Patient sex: F
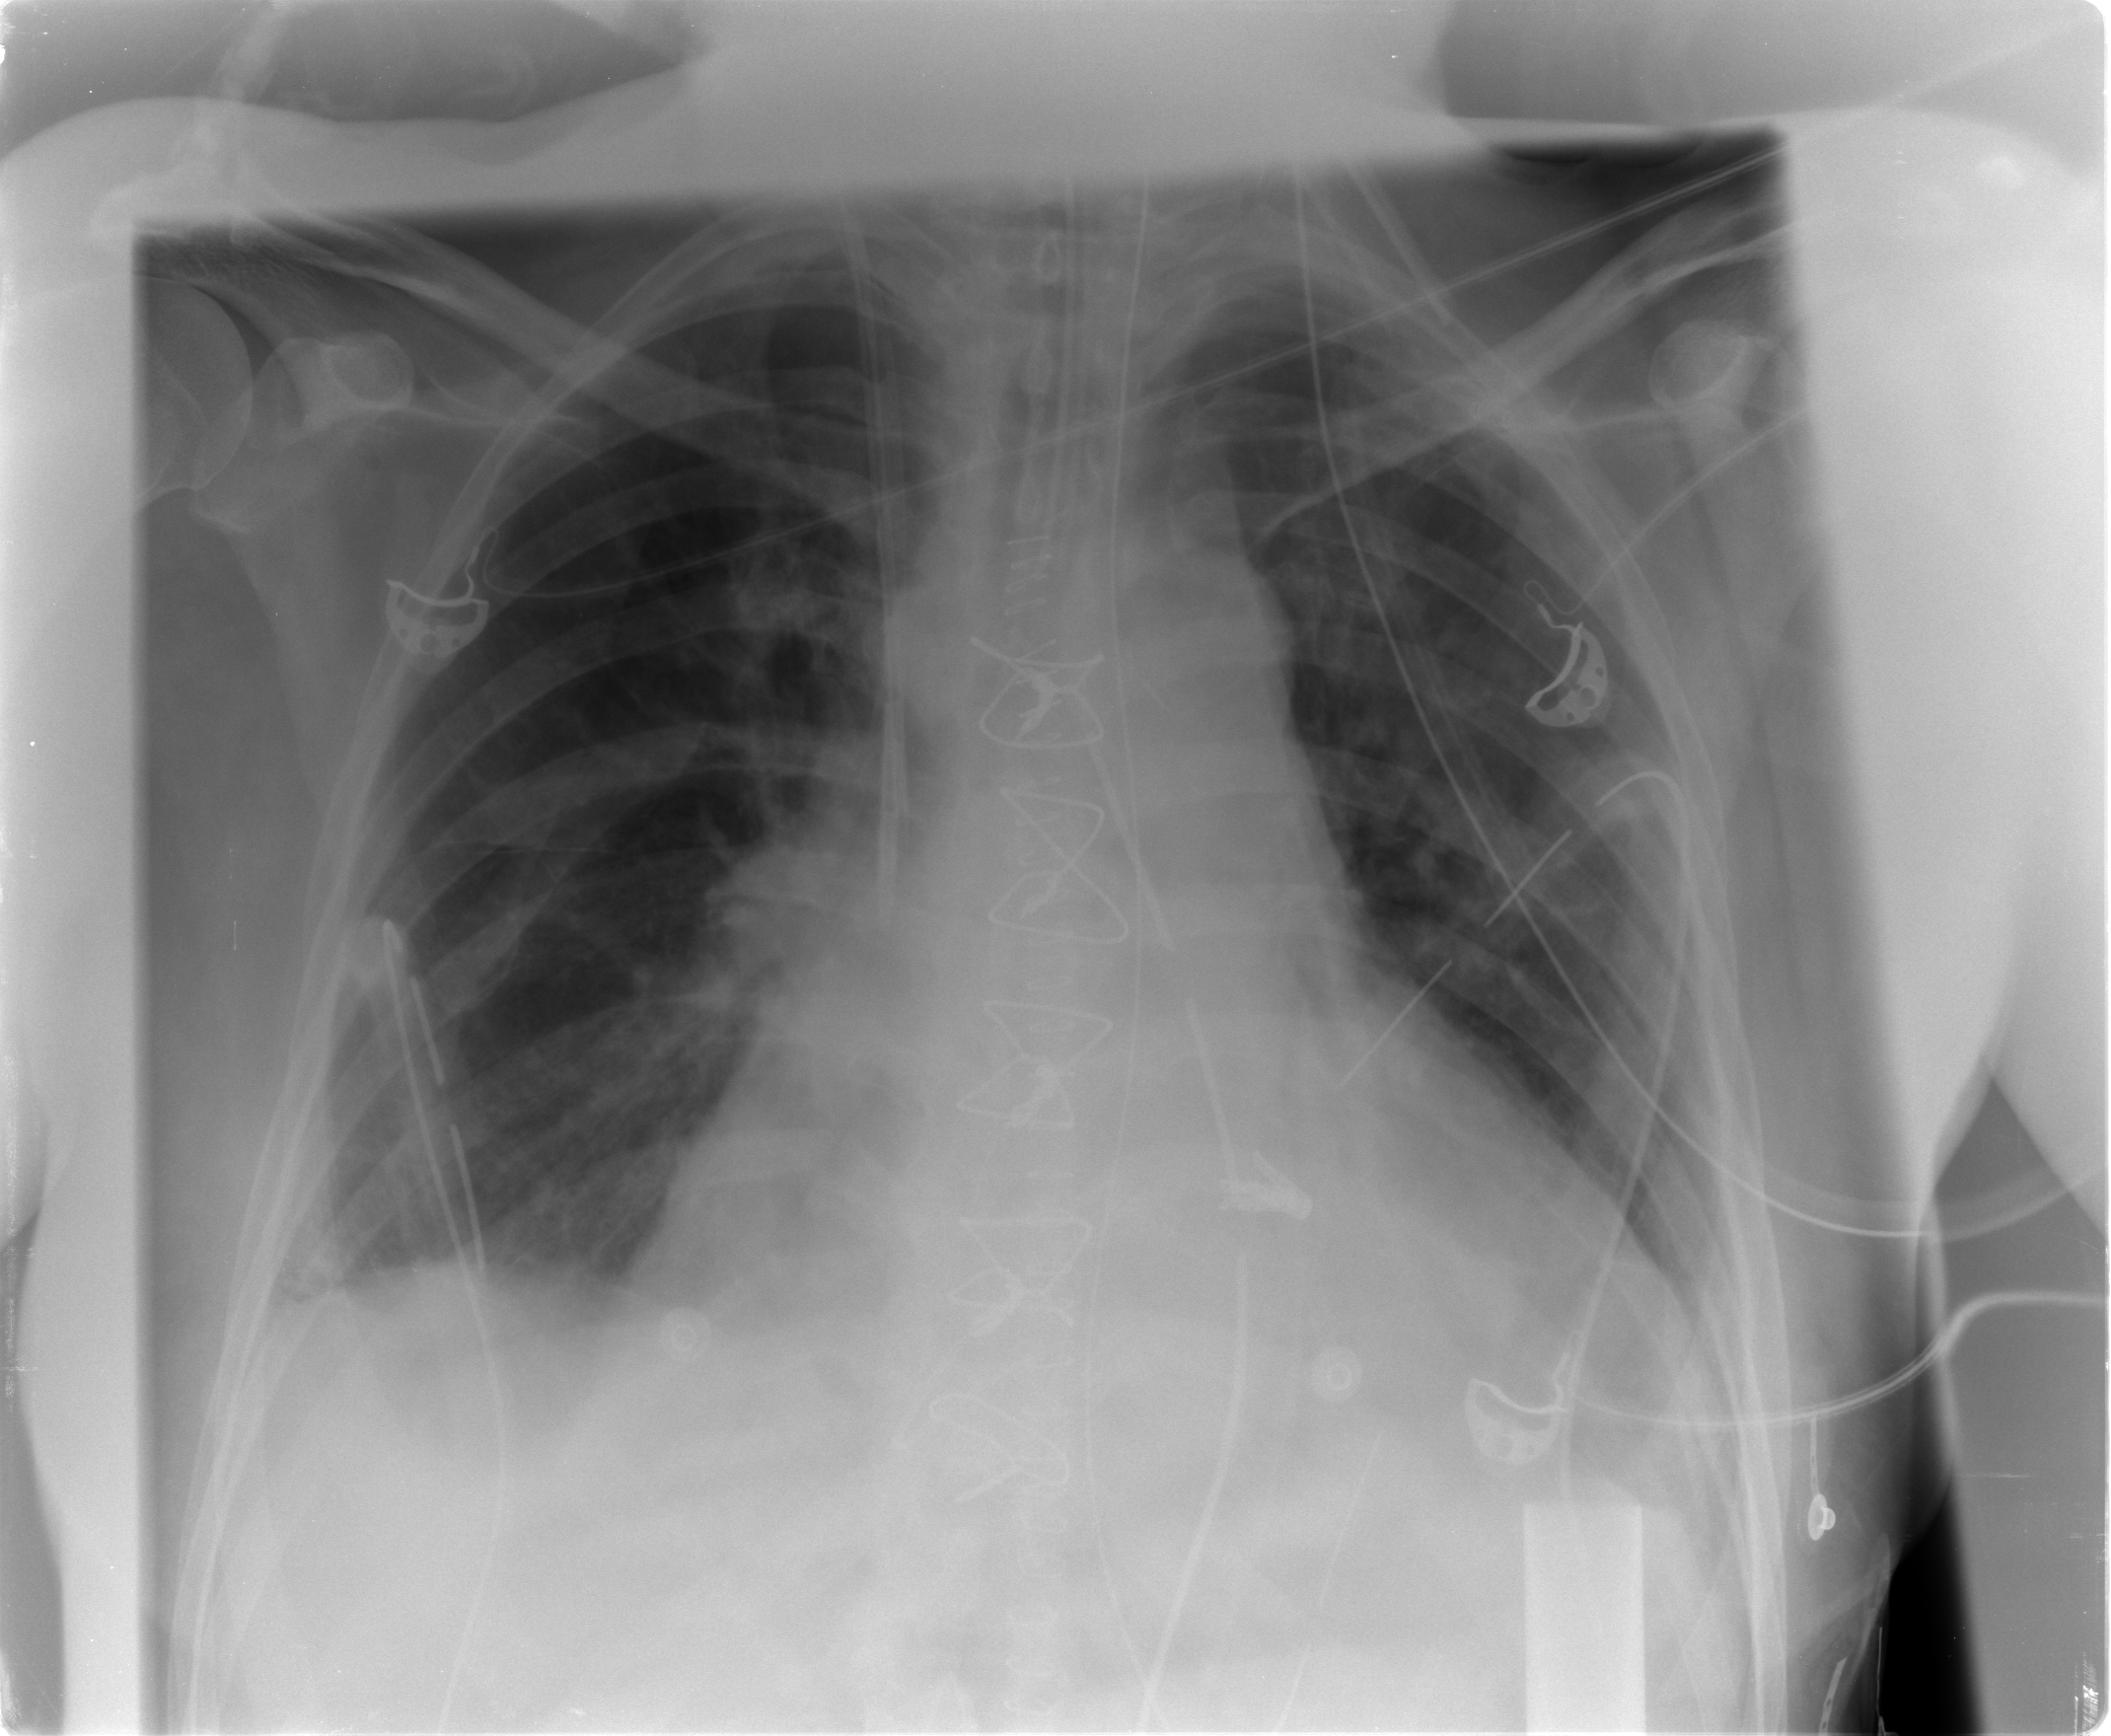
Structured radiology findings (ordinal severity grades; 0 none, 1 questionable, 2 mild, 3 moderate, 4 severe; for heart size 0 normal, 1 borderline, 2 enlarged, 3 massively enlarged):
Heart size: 2
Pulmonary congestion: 1
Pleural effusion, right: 1
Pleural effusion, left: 1
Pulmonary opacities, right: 0
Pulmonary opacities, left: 0
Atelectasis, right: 2
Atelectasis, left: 2